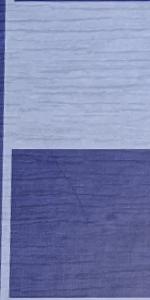
Label: Empty